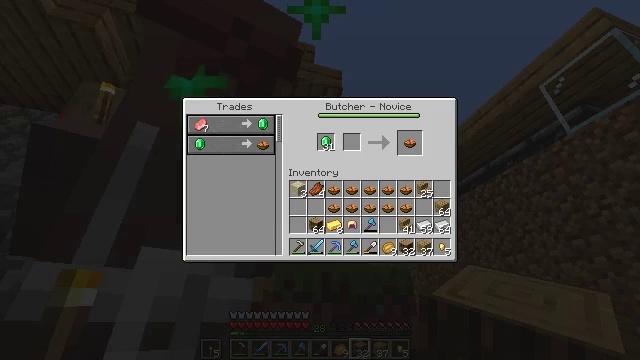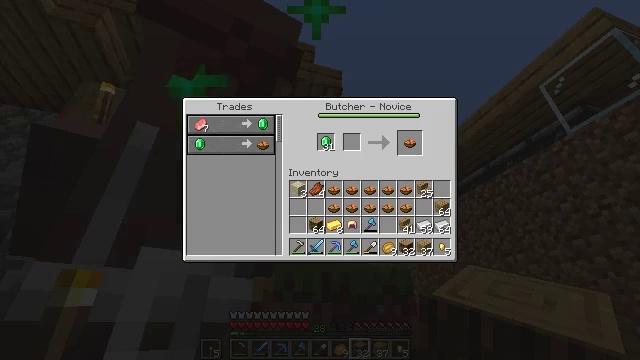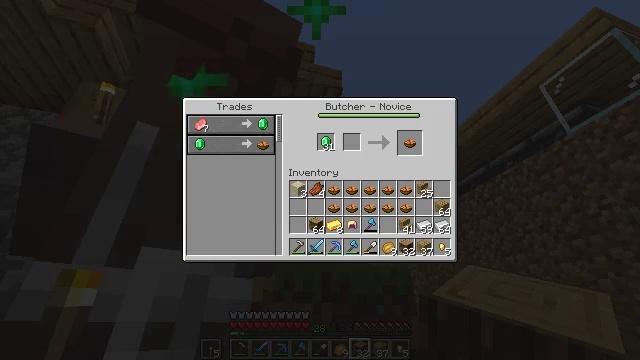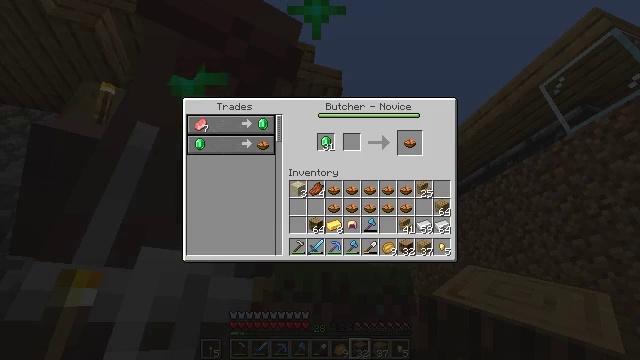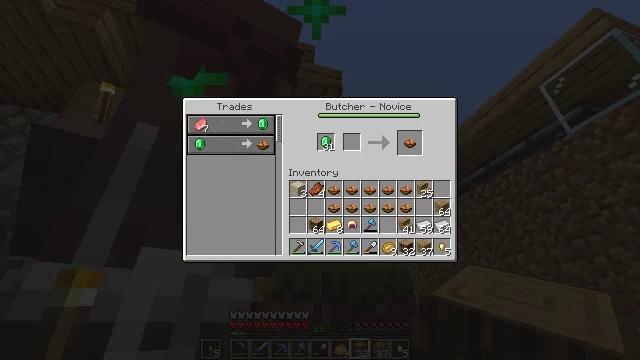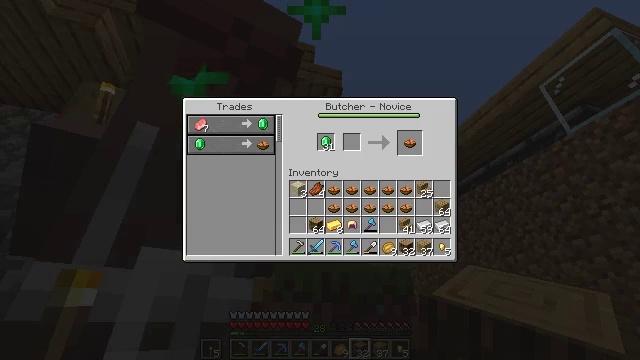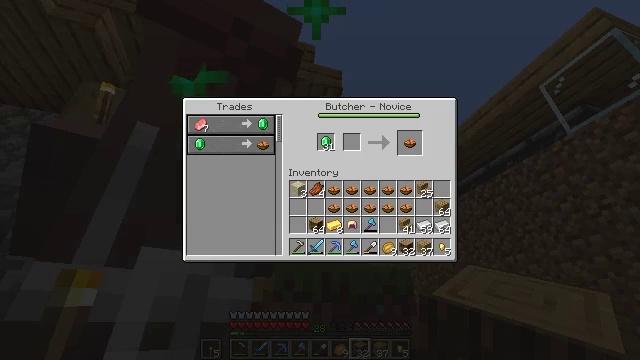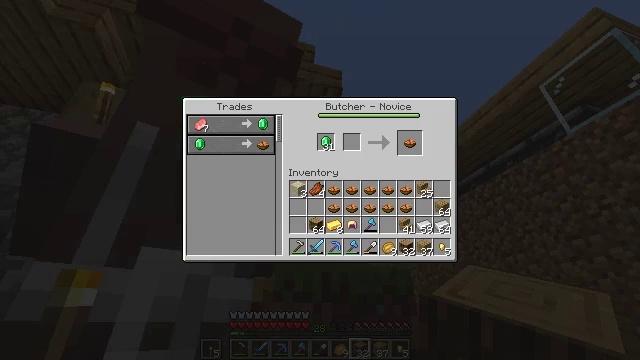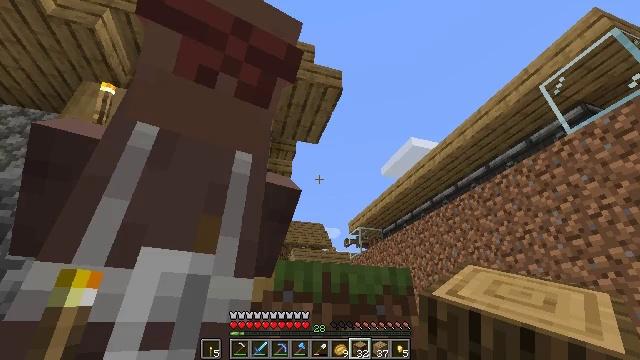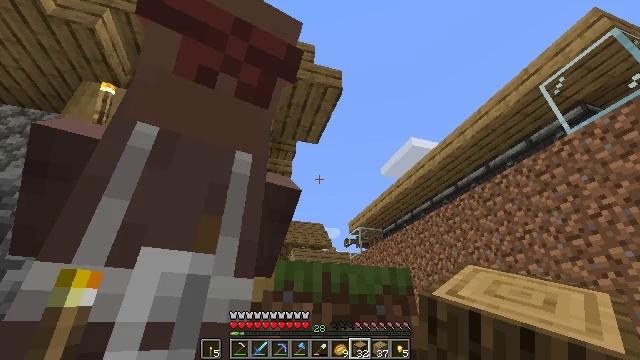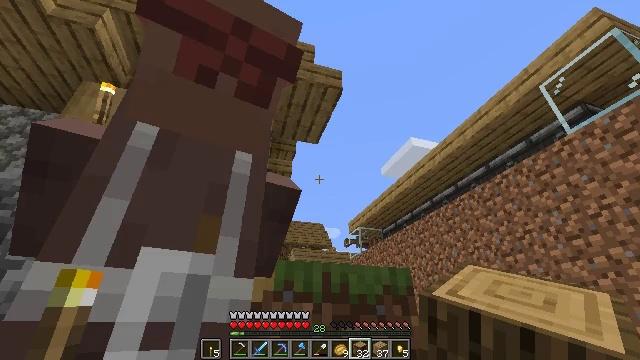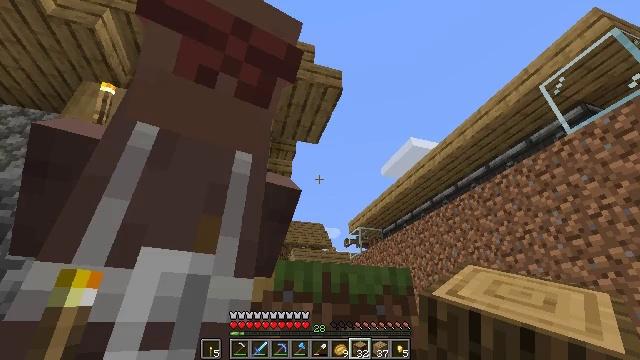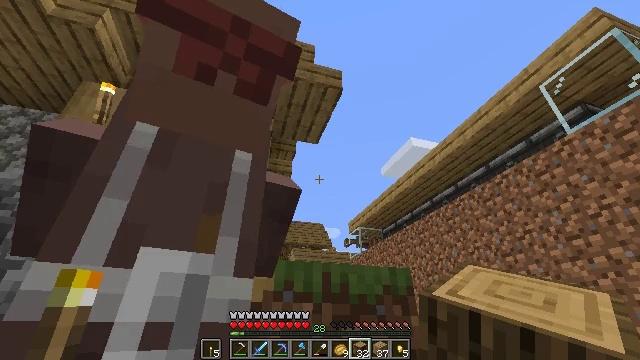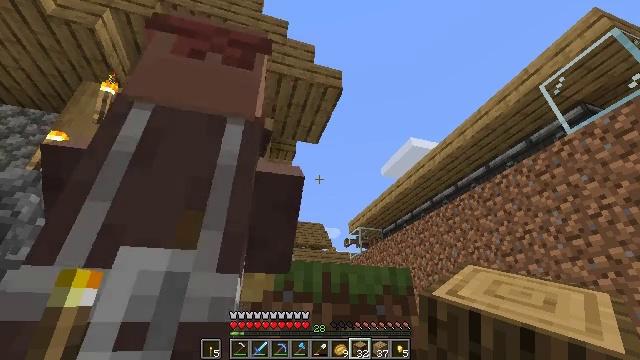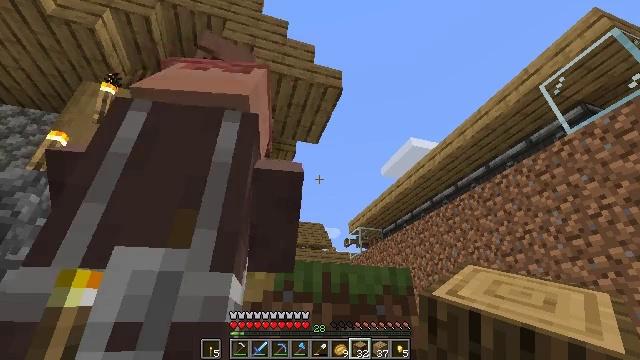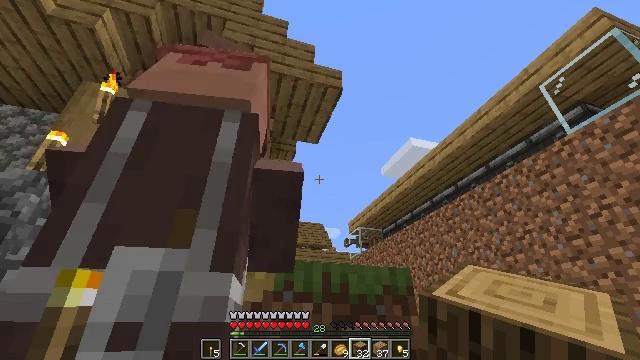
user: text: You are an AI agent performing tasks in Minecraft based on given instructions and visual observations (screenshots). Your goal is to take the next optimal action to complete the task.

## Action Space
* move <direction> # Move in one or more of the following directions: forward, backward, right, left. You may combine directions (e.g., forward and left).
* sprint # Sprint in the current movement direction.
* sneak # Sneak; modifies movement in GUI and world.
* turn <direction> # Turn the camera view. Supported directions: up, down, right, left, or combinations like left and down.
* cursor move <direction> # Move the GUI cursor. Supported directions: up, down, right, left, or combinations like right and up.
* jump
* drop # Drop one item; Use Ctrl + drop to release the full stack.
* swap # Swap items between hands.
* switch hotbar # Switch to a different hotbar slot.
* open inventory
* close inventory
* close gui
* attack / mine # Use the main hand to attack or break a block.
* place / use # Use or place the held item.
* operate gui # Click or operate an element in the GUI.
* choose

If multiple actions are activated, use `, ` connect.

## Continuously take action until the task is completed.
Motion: motion action
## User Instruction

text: Smelt a cooked chicken.
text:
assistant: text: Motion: no_op
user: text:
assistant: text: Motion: no_op
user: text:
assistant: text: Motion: no_op
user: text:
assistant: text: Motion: no_op
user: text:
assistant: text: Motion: no_op
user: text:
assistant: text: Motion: no_op
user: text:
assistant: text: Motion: no_op
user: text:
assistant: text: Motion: no_op
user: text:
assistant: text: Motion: close gui
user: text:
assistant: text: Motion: no_op
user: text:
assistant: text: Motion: no_op
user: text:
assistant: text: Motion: no_op
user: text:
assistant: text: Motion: no_op
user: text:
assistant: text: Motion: no_op
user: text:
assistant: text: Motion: no_op
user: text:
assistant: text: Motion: no_op
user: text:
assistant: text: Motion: turn down
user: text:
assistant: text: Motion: turn right and down
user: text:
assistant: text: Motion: turn right and down
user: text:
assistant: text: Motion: turn right and down
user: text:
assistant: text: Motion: turn right and down
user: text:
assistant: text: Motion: turn right and down
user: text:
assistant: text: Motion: turn right and down
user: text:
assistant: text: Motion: move forward, turn right
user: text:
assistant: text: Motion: move forward, turn right and up
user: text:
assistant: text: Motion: move forward, turn left
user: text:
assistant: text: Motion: move forward
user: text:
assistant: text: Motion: move forward
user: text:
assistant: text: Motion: move forward, sprint
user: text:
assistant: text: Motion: move forward, sprint, turn left